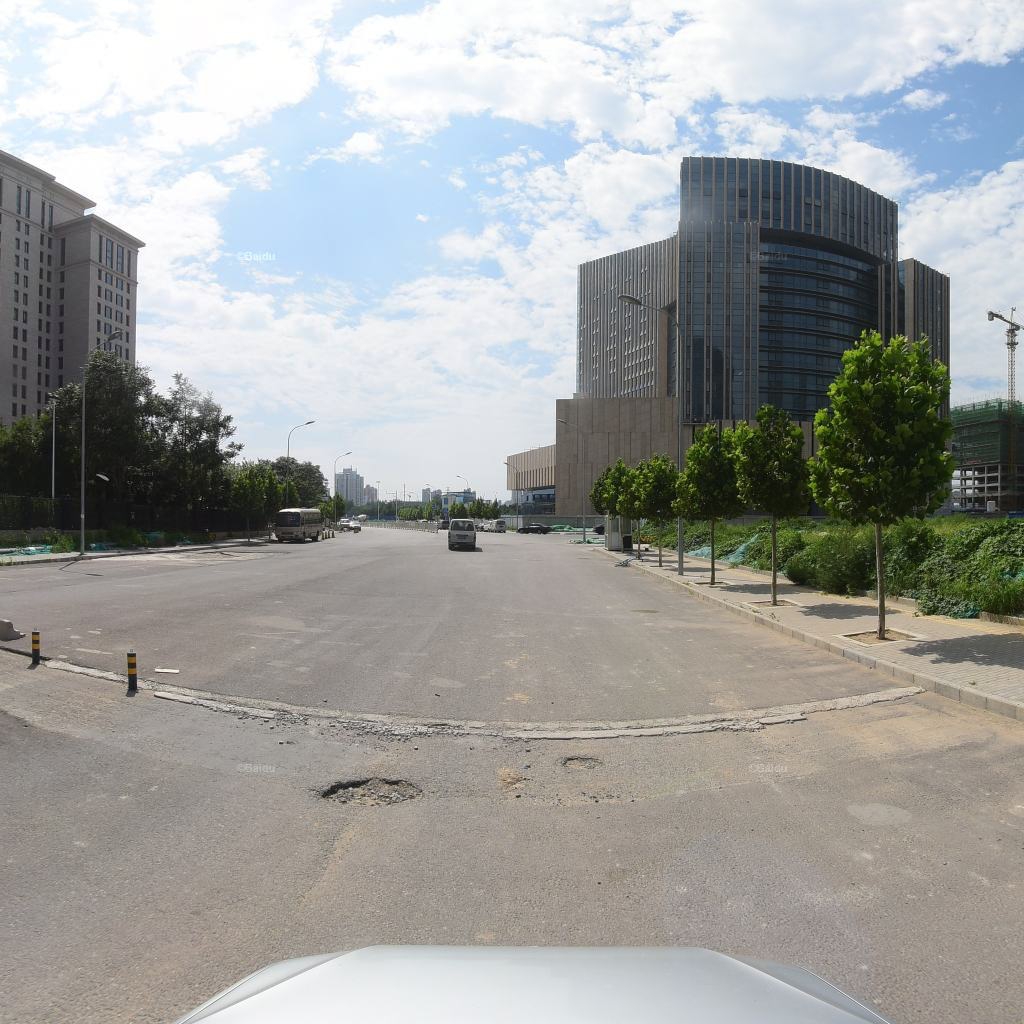
Region: Fengtai
Road damage annotations: pothole, pothole, transverse crack